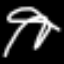
Label: squiggle